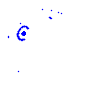
Particle: pion